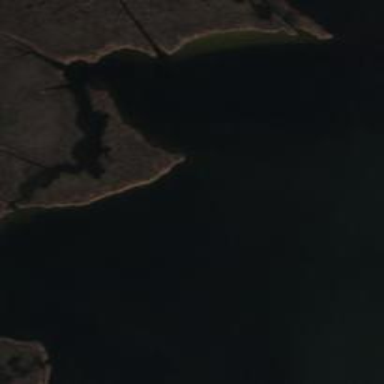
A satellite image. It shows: Picturesque coastline scene.